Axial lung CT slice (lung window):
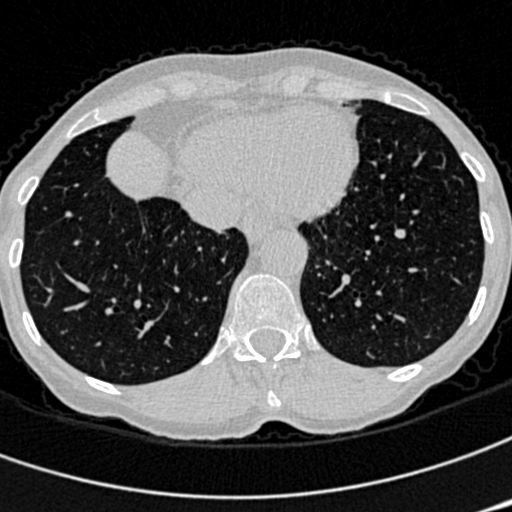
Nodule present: no